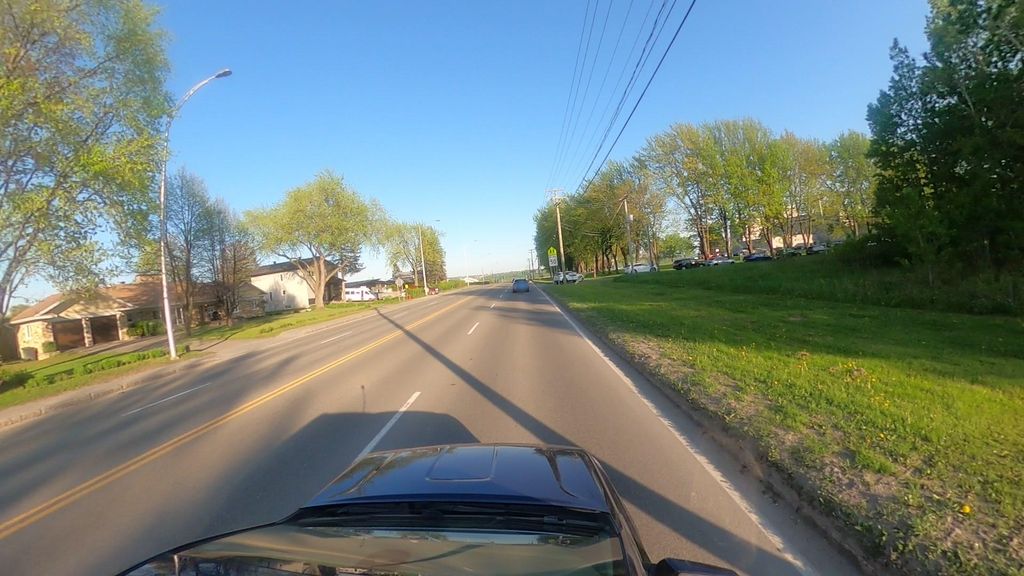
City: quebec_city